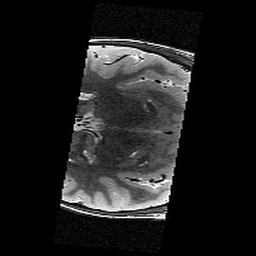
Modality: T2w
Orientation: axial
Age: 11
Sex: female
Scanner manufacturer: siemens
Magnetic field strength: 3 T
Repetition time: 9.23 s
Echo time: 0.067 s